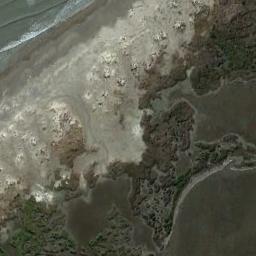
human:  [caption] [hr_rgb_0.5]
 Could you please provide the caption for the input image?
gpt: The wetland consists of bare land, Dry plants and water .

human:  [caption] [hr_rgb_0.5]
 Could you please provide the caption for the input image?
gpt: There are many different areas of wetlands .

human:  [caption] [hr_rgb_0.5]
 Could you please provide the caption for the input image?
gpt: There is hardly any vegetation in this wetland .

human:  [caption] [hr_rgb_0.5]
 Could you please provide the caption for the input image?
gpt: There are many dense green plants by the sand on the coast .

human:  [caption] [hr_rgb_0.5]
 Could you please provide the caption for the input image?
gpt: There are much bare land and some water areas on the wetland .